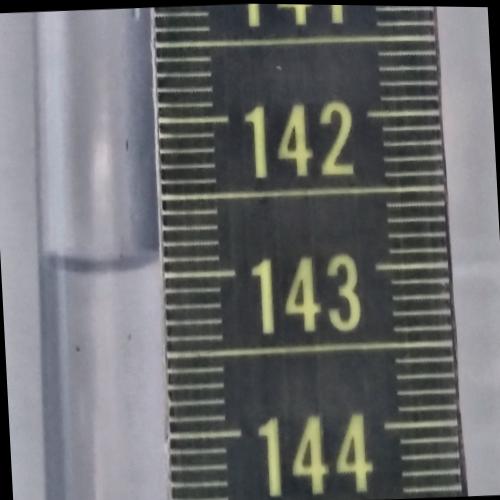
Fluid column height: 142.9 cm